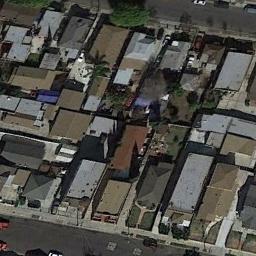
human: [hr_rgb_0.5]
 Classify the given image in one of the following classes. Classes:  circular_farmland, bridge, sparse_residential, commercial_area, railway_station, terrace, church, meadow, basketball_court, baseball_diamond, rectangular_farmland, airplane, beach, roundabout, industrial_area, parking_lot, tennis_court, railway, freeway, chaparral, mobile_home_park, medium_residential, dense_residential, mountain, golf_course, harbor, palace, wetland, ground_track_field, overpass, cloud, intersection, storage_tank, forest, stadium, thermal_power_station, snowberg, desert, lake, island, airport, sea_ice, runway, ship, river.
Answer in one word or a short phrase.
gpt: dense_residential